Interaction volume radius: 5 \u00c5
Interaction volume height: 15 \u00c5
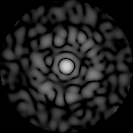
Disorder parameter: 0.8597